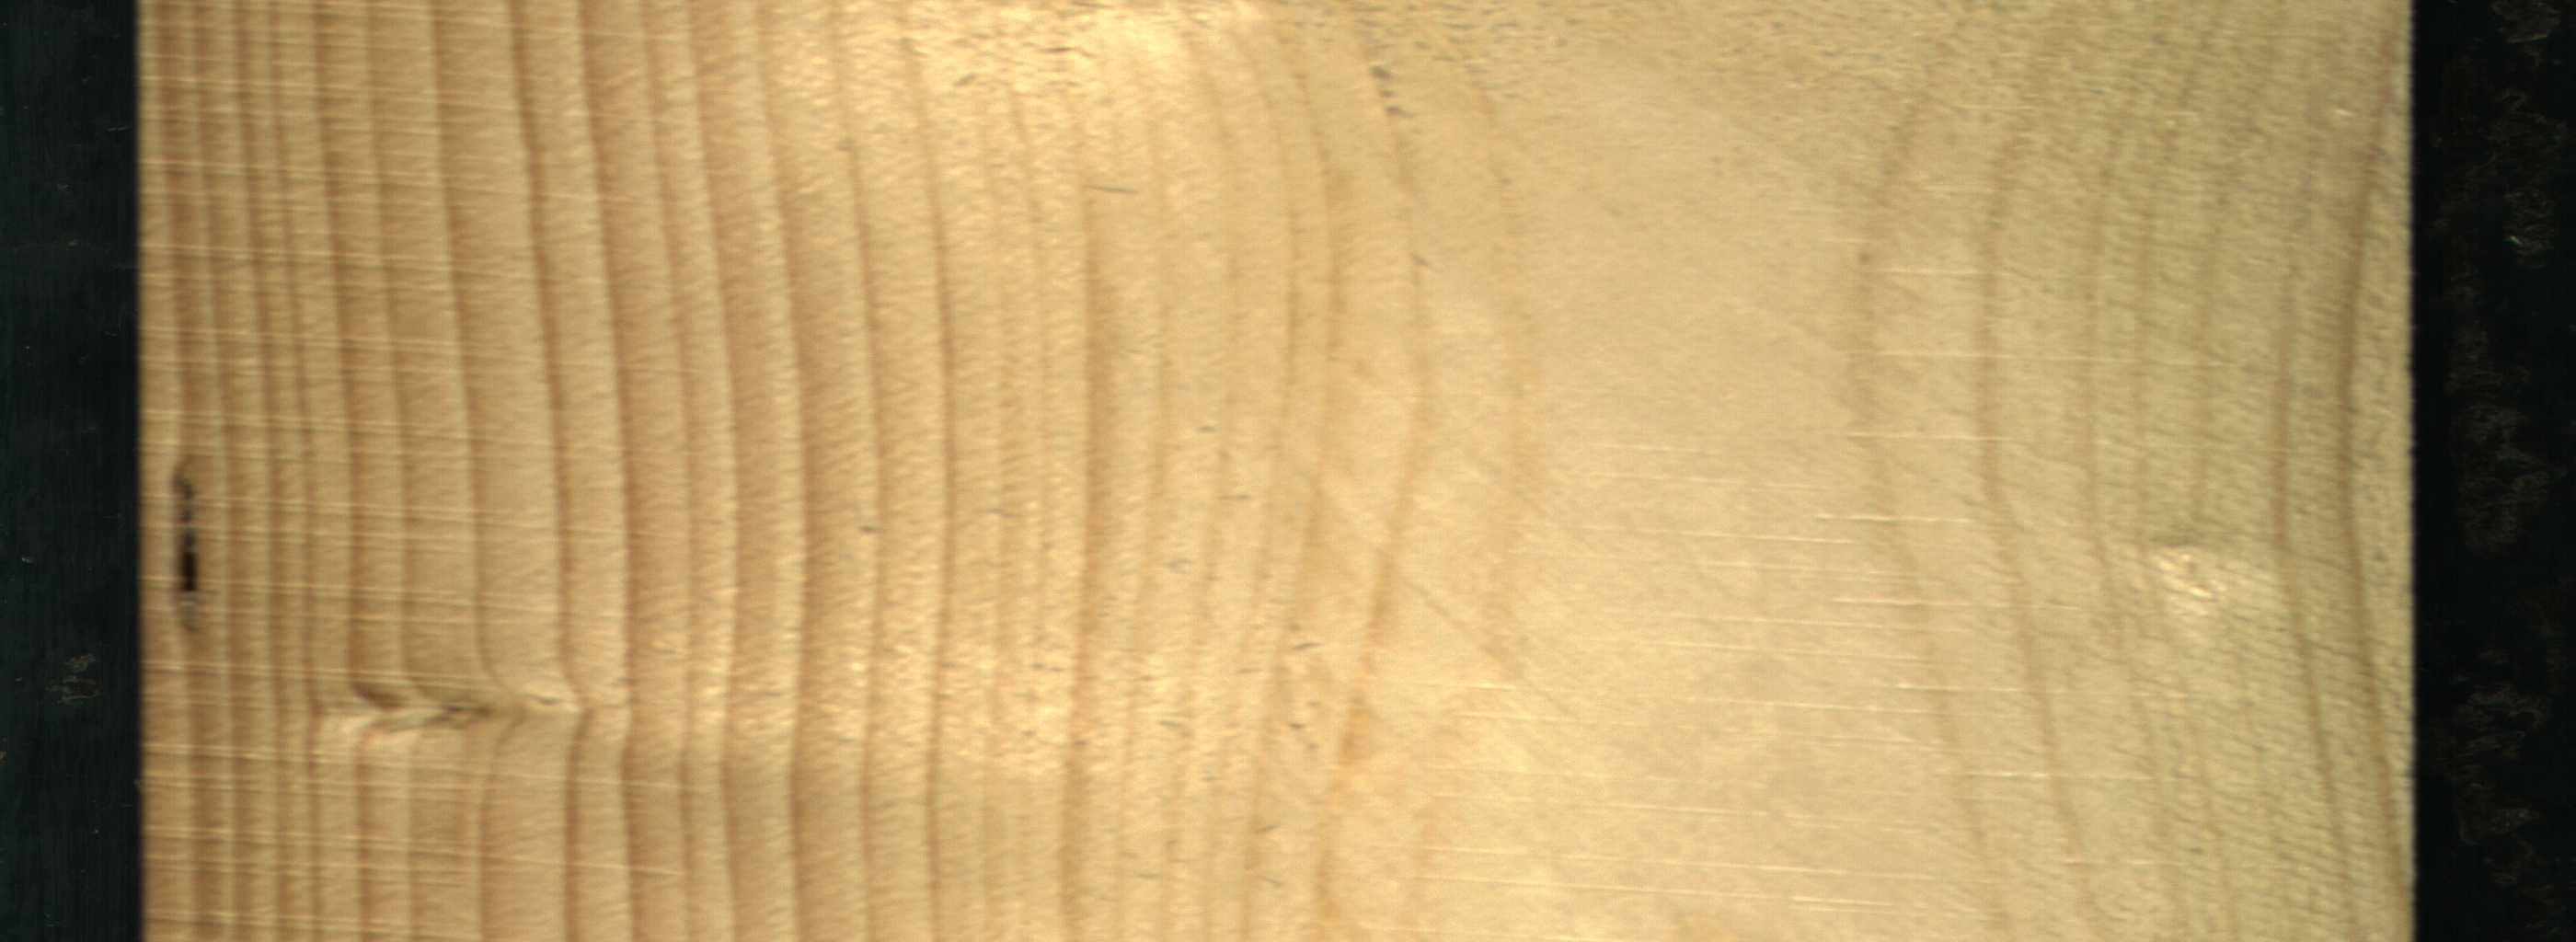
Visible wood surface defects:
resin
Live_Knot